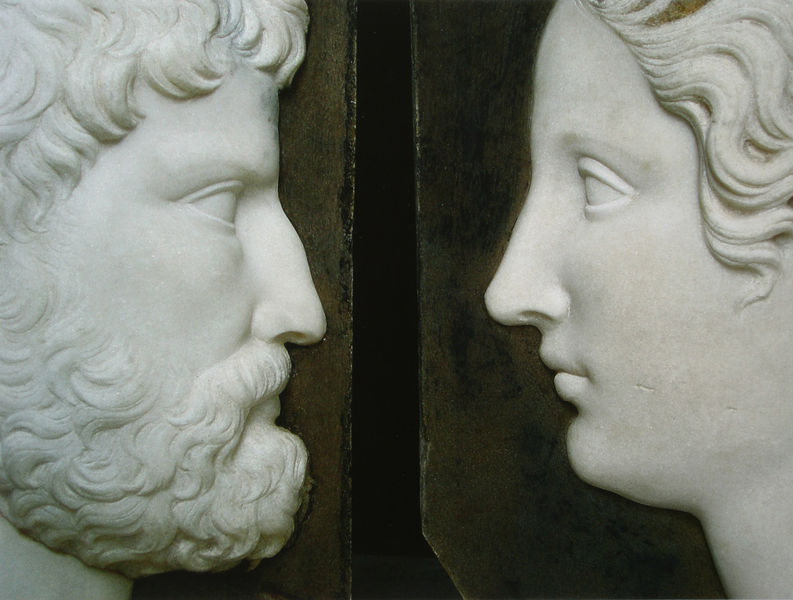
Titel: Reliefs mit einem weiblichen und einem männlichen Profil
(Ausschnitt)
Künstler: Gian Gerolamo Grandi
Standort: Vicenza
Institution: Pinacoteca Civica
Schlagwörter: kopf, mann, weiß, grün, frau, frisur, grau, haar, holz, köpfe, marmor, mund, nase, profil, schwarz, stirn, blick, bart, gesichter, profile, schnurrbart, augen, blicke, bärtig, gesicht, stein, hals, portrait, porträt, spiegel, spiegelung, auge, haare, paar, kinn, locke, locken, skulptur, statue, relief, wangen, fotos, liebe, modell, ansicht, zwei, backen, kaiser, könig, münder, nasen, detail, brauen, bildhauerei, glatt, plastik, wange, gespalten, foto, antike, linie, ideal, oberfläche, porträts, seite, herrscher, hälse, bildnisse, kopie, rom, liebespaar, ehepaar, statuen, seitenprofil, griechisch, augenkontakt, backe, zugewandt, platten, königin, büsten, gips, gegenüber, gewellt, nasenflügel, römisch, elfenbein, alabaster, relieff, hadrian, profik, augapfel, gemmen, nasenrücken, beziehung, brat, mann und frau, augenhöhe, profl, antithetisch, cameen, halse, huckel, huggel, kopfe, nasxenflügel